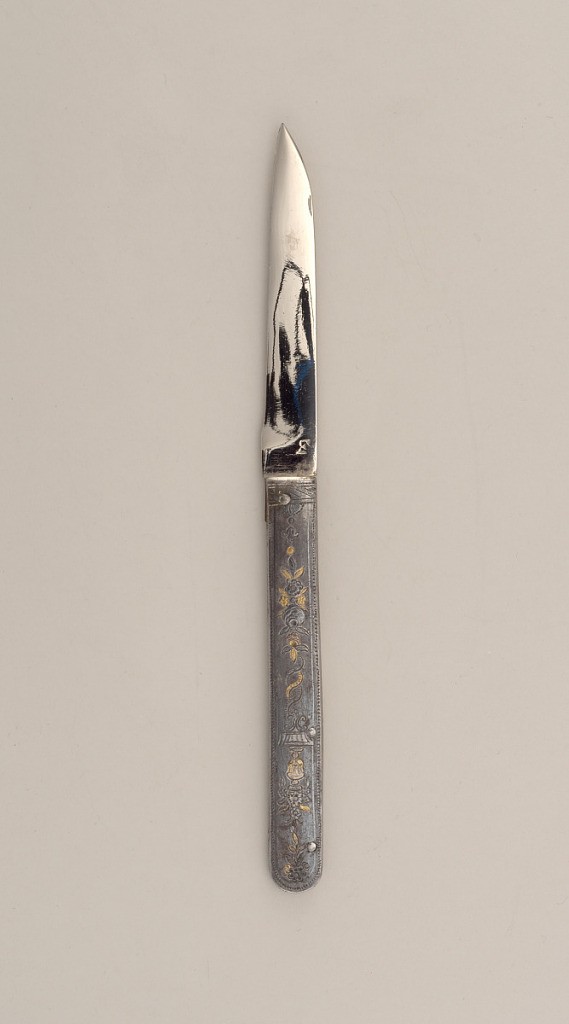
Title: Folding Knife From Traveling Cutlery Set
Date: ca. 1790
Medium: silver, gold
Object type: knife
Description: Blade has straight upper edge tapering towards the point. Lower edge slightly curved towards the point. Flat, straight-sided handle with rounded ends. Silver scales engraved with floral decoration and gilded details. Three rivets. Blade folds into handle.